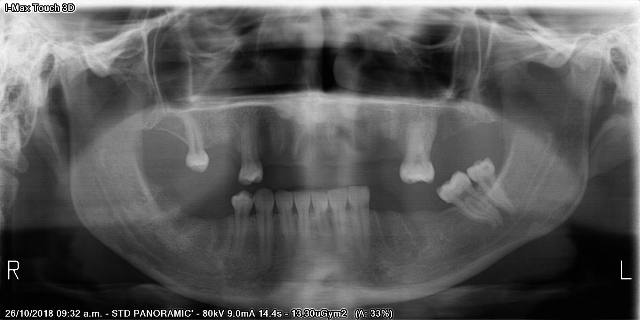
adult